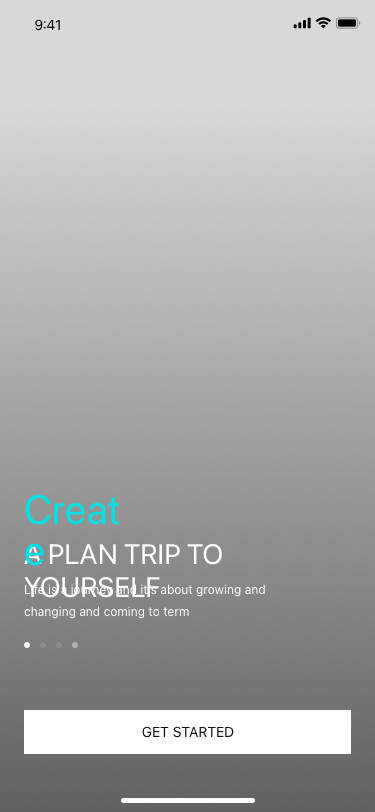
Text in this UI design:
Life is a journey and it’s about growing and changing and coming to term
A PLAN TRIP TO YOURSELF
Create
9:41
GET STARTED